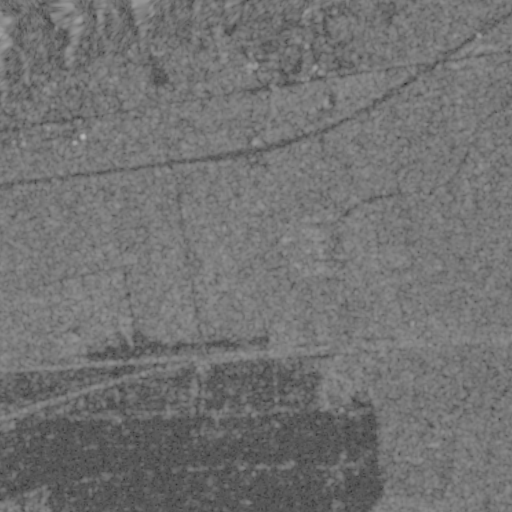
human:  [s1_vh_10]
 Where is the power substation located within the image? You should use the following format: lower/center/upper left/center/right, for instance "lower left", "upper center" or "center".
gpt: The power substation is located in the center of the image.
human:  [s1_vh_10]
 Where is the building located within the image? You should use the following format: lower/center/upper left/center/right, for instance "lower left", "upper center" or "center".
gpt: There is no building in the image.

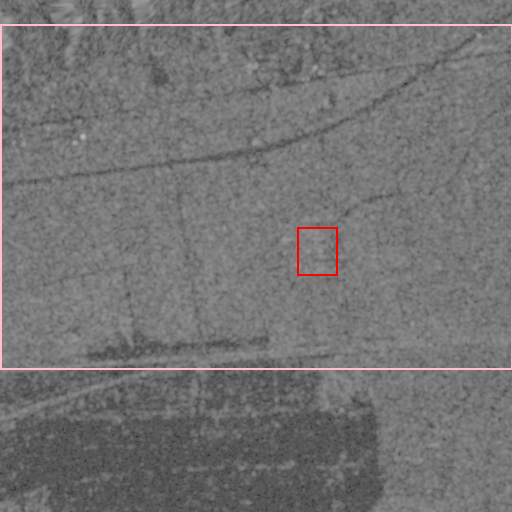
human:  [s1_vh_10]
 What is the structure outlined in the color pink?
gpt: The structure outlined in pink is a crop field.
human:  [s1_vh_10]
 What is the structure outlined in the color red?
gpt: The structure outlined in red is a power substation.
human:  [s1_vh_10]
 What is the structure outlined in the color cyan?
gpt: There is no cyan outline.